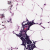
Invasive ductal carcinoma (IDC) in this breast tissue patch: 0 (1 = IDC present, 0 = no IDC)